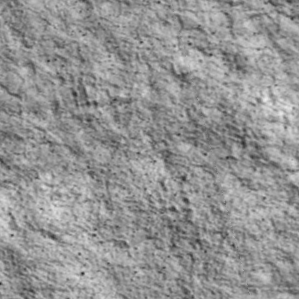
Label: non_frost